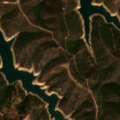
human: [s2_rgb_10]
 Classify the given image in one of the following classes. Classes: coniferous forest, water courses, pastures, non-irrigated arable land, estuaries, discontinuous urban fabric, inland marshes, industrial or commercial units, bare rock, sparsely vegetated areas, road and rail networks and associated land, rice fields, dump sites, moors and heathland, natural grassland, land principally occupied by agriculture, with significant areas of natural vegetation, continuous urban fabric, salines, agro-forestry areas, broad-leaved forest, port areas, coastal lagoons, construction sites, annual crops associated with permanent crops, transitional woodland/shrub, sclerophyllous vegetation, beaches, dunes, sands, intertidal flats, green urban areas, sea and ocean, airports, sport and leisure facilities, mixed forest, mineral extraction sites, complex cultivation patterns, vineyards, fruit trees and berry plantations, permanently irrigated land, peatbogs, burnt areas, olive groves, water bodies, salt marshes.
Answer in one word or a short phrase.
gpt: broad-leaved forest, sclerophyllous vegetation, transitional woodland/shrub, water bodies